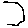
Label: hexagon